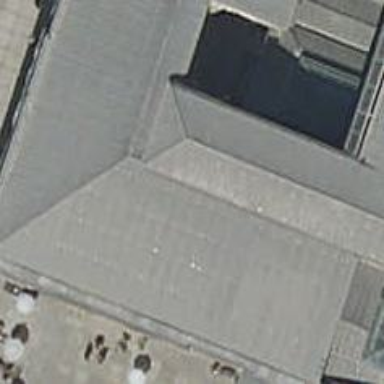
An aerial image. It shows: Building with skillion roof made of metal sheets.